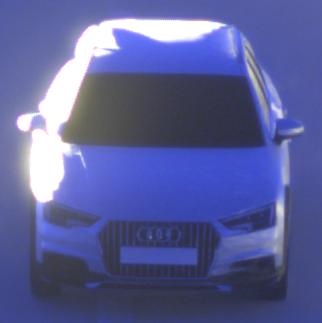
Make: Audi
Model: A4 Allroad 45 TFSI
Detailed model: A4 (B9) allroad
Model produced from: 2019/02
Model produced until: 2019/05
Doors: 5
Color: white
Road condition: dry road
Daytime: sunrise or sunset
Contrast: high contrast